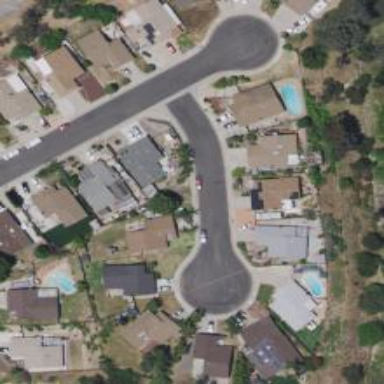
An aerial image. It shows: Residential road.